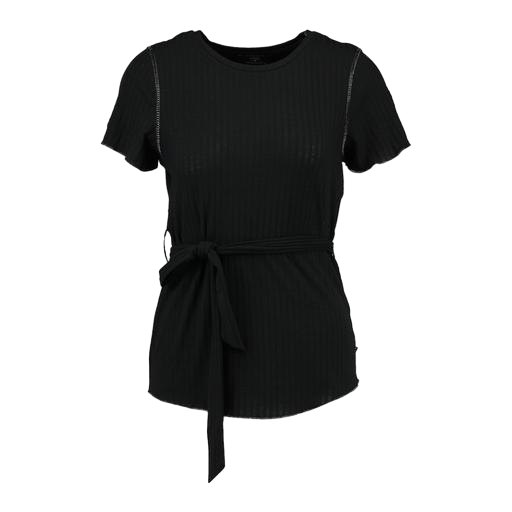
black belted t-shirt, short-sleeve top only macy, black yazzmin tie front t shirt, white background